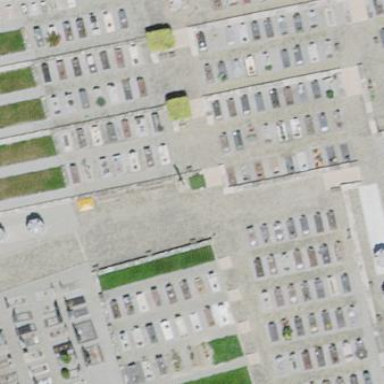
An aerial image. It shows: Cemetery.